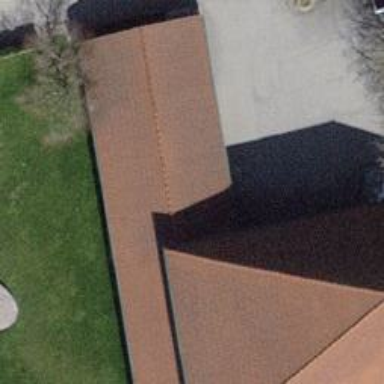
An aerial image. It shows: Building with ridge on the roof.